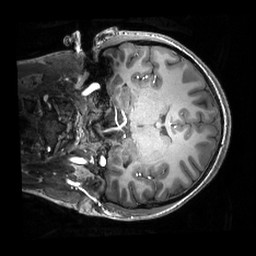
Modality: T1w
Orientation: coronal
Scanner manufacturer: philips
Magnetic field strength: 7 T
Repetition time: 0.008 s
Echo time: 0.001974 s